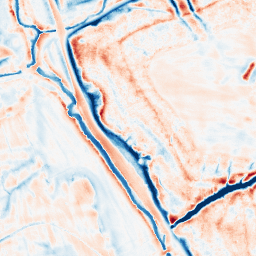
Category: edge_preserving
Decomposition family: bilateral
Decomposition parameters: d: 21
sigma_color: 75
sigma_space: 25
Upsampling method: lanczos
Upsampling parameters: scale: 4
Upsampling scale: 4